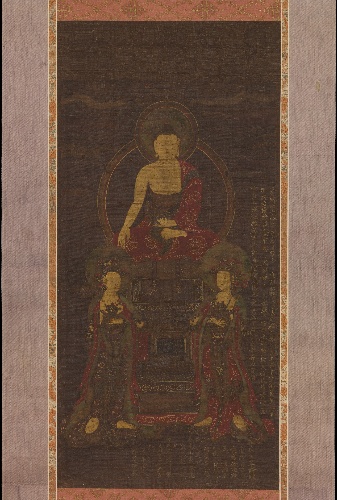
Title: 석가삼존도  조선|釋迦三尊圖  朝鮮|Shakyamuni triad
Artist: Unidentified artist
Date: 1565
Object type: Hanging scroll
Classification: Paintings
Medium: Hanging scroll; color and gold on silk
Culture: Korea
Period: Joseon dynasty (1392–1910)
Dimensions: Image: 23 13/16 x 12 5/8 in. (60.5 x 32 cm)
Overall with mounting: 60 x 21 1/8 in. (152.4 x 53.7 cm)
Department: Asian Art
Credit line: Mary Griggs Burke Collection, Gift of the Mary and Jackson Burke Foundation, 2015
Accession year: 2015
Repository: Metropolitan Museum of Art, New York, NY
Tags: Bodhisattvas|Buddhism|Buddha|Shakyamuni